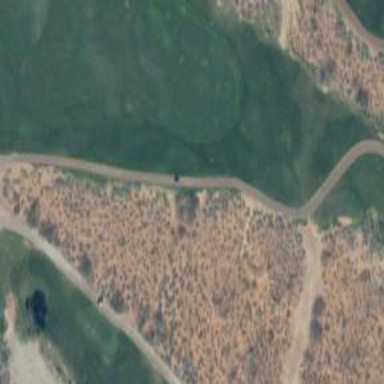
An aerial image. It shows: Training area for golf.